Question: I am trying to show different Groups in a Listview which contain an expander and a header. However I don't want my SecondLevel Group to show a header if the Group only contains 1 item.
Since this would be quite inconvenient.
My Code:
'''
<Window x:Class="ListViewGrouping.MainWindow"
xmlns="http://schemas.microsoft.com/winfx/2006/xaml/presentation"
xmlns:x="http://schemas.microsoft.com/winfx/2006/xaml"
xmlns:listViewGrouping="clr-namespace:ListViewGrouping"
Title="MainWindow" Height="350" Width="525">
<Window.Resources>
<listViewGrouping:GroupItemStyleSelector x:Key="groupItemStyleSelector"/>
<!-- Style for the first level GroupItem -->
<Style x:Key="FirstLevel" TargetType="{x:Type GroupItem}">
<Setter Property="Template">
<Setter.Value>
<ControlTemplate TargetType="{x:Type GroupItem}">
<Expander IsExpanded="True">
<Expander.Header>
<Grid>
<Grid.ColumnDefinitions>
<ColumnDefinition Width="Auto"/>
<ColumnDefinition Width="Auto"/>
<ColumnDefinition Width="Auto"/>
</Grid.ColumnDefinitions>
<TextBlock Grid.Column="0" Margin="3.5,0" Text="{Binding Name}" TextBlock.FontWeight="Bold"/>
<TextBlock Grid.Column="1" Margin="3.5,0" Text="Elements:"/>
<TextBlock Grid.Column="2" Margin="3.5,0" Text="{Binding ItemCount}"/>
</Grid>
</Expander.Header>
<ItemsPresenter />
</Expander>
</ControlTemplate>
</Setter.Value>
</Setter>
</Style>
<!-- Style for the second level GroupItem -->
<Style x:Key="SecondLevel" TargetType="{x:Type GroupItem}">
<Setter Property="Template">
<Setter.Value>
<ControlTemplate TargetType="{x:Type GroupItem}">
<Expander IsExpanded="True" Margin="15,0,0,0">
<Expander.Header>
<TextBlock Text="{Binding Name}" TextBlock.FontWeight="Bold"/>
</Expander.Header>
<ItemsPresenter />
</Expander>
</ControlTemplate>
</Setter.Value>
</Setter>
</Style>
</Window.Resources>
<Grid>
<ListView Name="mailView" ItemsSource="{Binding}">
<ListView.GroupStyle>
<GroupStyle ContainerStyleSelector="{StaticResource groupItemStyleSelector}" />
</ListView.GroupStyle>
<ListView.View>
<GridView>
<GridViewColumn Header="ID" DisplayMemberBinding="{Binding ID}"/>
<GridViewColumn Header="Subject" DisplayMemberBinding="{Binding Subject}"/>
<GridViewColumn Header="Sender" DisplayMemberBinding="{Binding Sender}"/>
<GridViewColumn Header="Support-ID" DisplayMemberBinding="{Binding Support_ID}"/>
<GridViewColumn Header="Supporter" DisplayMemberBinding="{Binding Supporter}"/>
<GridViewColumn Header="Received" DisplayMemberBinding="{Binding ReceivedDate}"/>
</GridView>
</ListView.View>
</ListView>
</Grid>
'''
Code behind:
'''
private void createMailList()
{
_mails.Add(new Mail("LIC", "Lizenz geht nicht", "Xeun", "LIC.2013.01.10.002", "Xeun", "25.09.2013"));
_mails.Add(new Mail("CD", "Alles doof", "Xeun", "CD.2013.01.10.002", "Xeun", "25.09.2013"));
_mails.Add(new Mail("CD", "Re:Alles doof", "Xeun", "CD.2013.01.10.002", "Xeun", "25.09.2013"));
_mails.Add(new Mail("CD", "CD kaputt", "Xeun", "CD.2013.01.10.003", "Xeun", "25.09.2013"));
_mails.Add(new Mail("CD", "Geht nicht", "Xeun", "CD.2013.01.10.001", "Xeun", "25.09.2013"));
_mails.Add(new Mail("LIC", "Kaputt", "Xeun", "LIC.2013.01.10.001", "Xeun", "25.09.2013"));
}
public MainWindow()
{
InitializeComponent();
createMailList();
DataContext = _mails;
ICollectionView view = CollectionViewSource.GetDefaultView(_mails);
PropertyGroupDescription groupDescription = new PropertyGroupDescription("ID");
view.GroupDescriptions.Add(groupDescription);
view.GroupDescriptions.Add(new PropertyGroupDescription("Support_ID"));
}
}
public class GroupItemStyleSelector : StyleSelector
{
public override Style SelectStyle(object item, DependencyObject container)
{
Style s;
CollectionViewGroup group = item as CollectionViewGroup;
Window window = Application.Current.MainWindow;
if (!group.IsBottomLevel)
{
s = window.FindResource("FirstLevel") as Style;
}
else
{
s = window.FindResource("SecondLevel") as Style;
}
return s;
}
}
'''
I hope I explained my problem well enough - I have attached a screenshot of the small app - the Groups marked as red only contain one item and should not be shown as group.

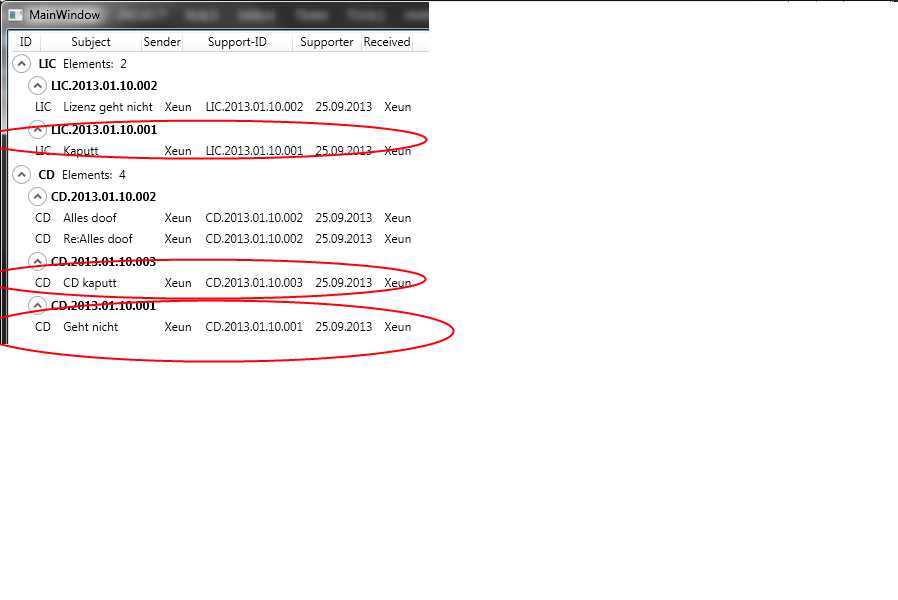
Answer: 1. For both styles split the ControlTemplate in 2, one with an expander and one with out.
2. Create a converter which checks the if the group size (your group is of type CollectionViewGroup) return yourGroup.Items.Count > 1
3. Place a DataTrigger as seen below in each style which checks the groups size via the converter (your DataContext is your group so the binding is Binding="{Binding}"
xaml :
'''
<ControlTemplate TargetType="{x:Type GroupItem}" x:Key="withExpander">
<Expander IsExpanded="True">
<Expander.Header>
.....
</Expander.Header>
<ItemsPresenter />
</Expander>
</ControlTemplate>
<ControlTemplate TargetType="{x:Type GroupItem}" x:Key="withOutExpander">
<ItemsPresenter />
</ControlTemplate>
<Style x:Key="FirstLevel" TargetType="{x:Type GroupItem}">
<Setter Property="Template" Value="{StaticResource withExpander}" />
<Style.Triggers>
<DataTrigger Binding="{Binding , Converter={StaticResource GroupSizeToExpanderConverter}" Value="False">
<Setter Property="Template" Value="{StaticResource withOutExpander}"/>
</DataTrigger>
</Style.Triggers>
</Style>
'''
Edit :
*the converter value will be the Group itself (of type CollectionViewGroup)
The Converter :
'''
public class GroupSizeToExpanderConverter: IValueConverter
{
public object Convert(object value, Type targetType, object parameter, System.Globalization.CultureInfo culture)
{
CollectionViewGroup grp = (CollectionViewGroup)value;
return grp.Items.Count() > 1; // ALTERNATIVLY grp.ItemCount;
}
public object ConvertBack(object value, Type targetType, object parameter, System.Globalization.CultureInfo culture)
{
throw new NotImplementedException();
}
}
'''